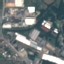
Land use / land cover: Industrial